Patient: sex F, age 68
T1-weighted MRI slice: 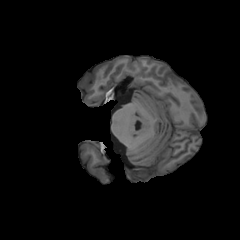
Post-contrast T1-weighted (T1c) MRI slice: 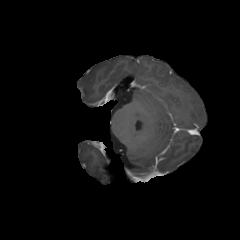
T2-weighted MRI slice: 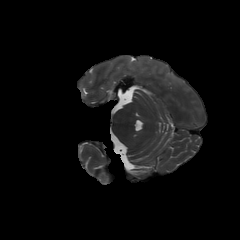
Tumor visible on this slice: yes
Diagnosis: Glioblastoma, IDH-wildtype
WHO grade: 4